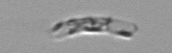
Label: Guinardia_striata